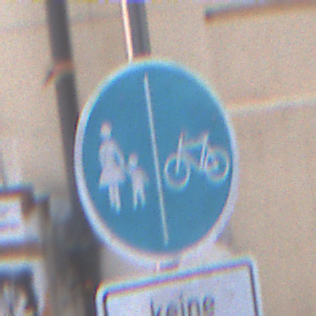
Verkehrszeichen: GetrennterRadUndGehwegRadwegRechts
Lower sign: HinweisDurchVerbaleAngabe4
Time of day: MorningAfternoon
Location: Outdoor (Urban)
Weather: PartlyCloudy
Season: NotSpecified
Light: Natural